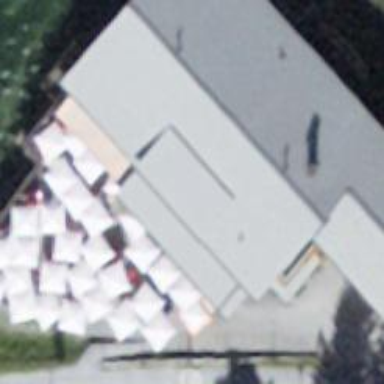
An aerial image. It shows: Restaurant.